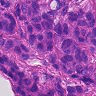
Metastatic tissue present: yes